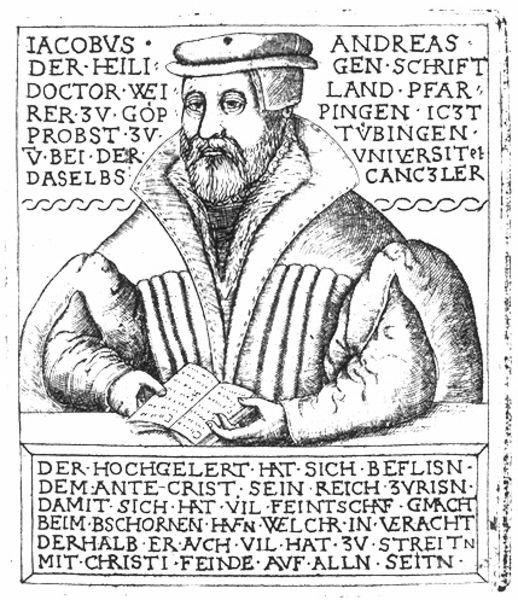
Titel: Bildnis des Jacob Andreae
Künstler: Balthasar Jenichen
Institution: (Seriendruck)
Schlagwörter: hand, mann, finger, grau, hut, nase, ohr, schwarz, tisch, weiss, zeichnung, haube, alt, bart, kappe, mütze, augen, bibel, falten, gesicht, kleidung, kragen, pelz, vollbart, ärmel, bildnis, gelehrte, hände, portrait, porträt, mantel, frontal, renaissance, schultern, holzschnitt, schrift, grafik, graphik, ausdruck, falte, schnurbart, inschrift, lesen, ornamente, festhalten, streifen, deutsch, zeigen, abbild, offen, buch, druck, stich, dreiviertel, schwarzweiß, text, talar, barett, seiten, pfarrer, büchlein, schreiben, mittelalter, luther, heiliger, gelehrter, heilige, heilig, kupferstich, aufgeschlagen, kanzler, flugblatt, der, christi, doktor, anschlag, latein, beischrift, universität, christ, flugschrift, jakob, andreas, theologe, versalien, jacobus, heiligen, feinde, gutenberg, doctor, tübingen, jacob, sich, iacobus, weiland, probst, de, jacobus andreas, gehlerter, der heiligen, dokotr, hochgerlert, probst#, göppingen, parrer